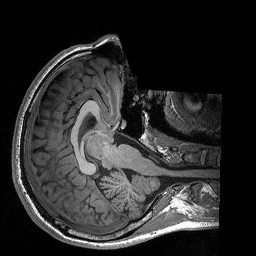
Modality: T1w
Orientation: axial
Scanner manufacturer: siemens
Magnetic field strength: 3 T